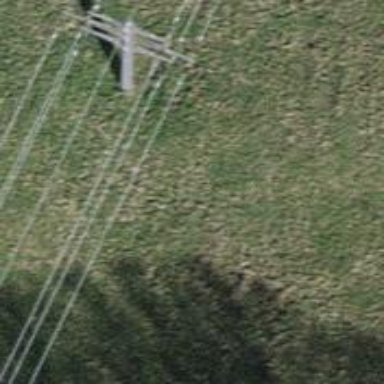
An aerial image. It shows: Power pole.